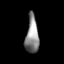
Tissue: lung
Cell type: Epithelial cells
Senescence score: 0.2349
Nuclear area (px): 473
Mean DAPI intensity: 139.465